Question: Help! I've no idea what's going wrong here, I'm following along a tutorial video from Tuts+ The code is exact, yet the blue box is not animating to the left.
When I put an alert inside of the moveBox function, I see in the console the alert firing off the same message over and over again.
<URL>

'''
(function() {
var speed = 10,
moveBox = function() {
var el = document.getElementById("box"),
i = 0,
left = el.offsetLeft,
moveBy = 3;
//console.log("moveBox executed " +(i+1)+ " times");
el.style.left = left + moveBy + "px";
if (left > 399) {
clearTimeout(timer);
}
};
var timer = setInterval(moveBox, speed);
}());
'''
HTML:
'''
<!DOCTYPE html>
<head>
<meta charset="utf-8">
<title>JavaScript 101 : Window Object</title>
<style>
#box {
position: abosolute;
height: 100px;
left: 50px;
top: 50px;
width: 100px;
background-color: Blue;
}
</style>
</head>
<body>
<div id="box"></div>
<script src="js/animation.js"></script>
'''
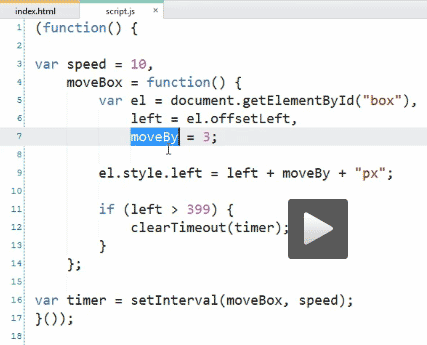
Answer: You mispelled "absolute" in your positioning:
'''
#box {
position: absolute; // Your mispelling here
height: 100px;
left: 50px;
top: 50px;
width: 100px;
background-color: Blue;
}
'''
Once I fixed that, it worked fine.
A word of advice -- put a second condition in loops like this so that if the animation fails for some reason you don't end up in an infinite loop. For example, you might have done this:
'''
(function() {
var maxTimes = 1000;
var loopTimes = 0;
var speed = 10,
moveBox = function() {
var el = document.getElementById("box"),
i = 0,
left = el.offsetLeft,
moveBy = 3;
//console.log("moveBox executed " +(i+1)+ " times");
el.style.left = left + moveBy + "px";
loopTimes += 1;
if (left > 399 || loopTimes > maxTimes) {
clearTimeout(timer);
}
};
var timer = setInterval(moveBox, speed);
}());
'''